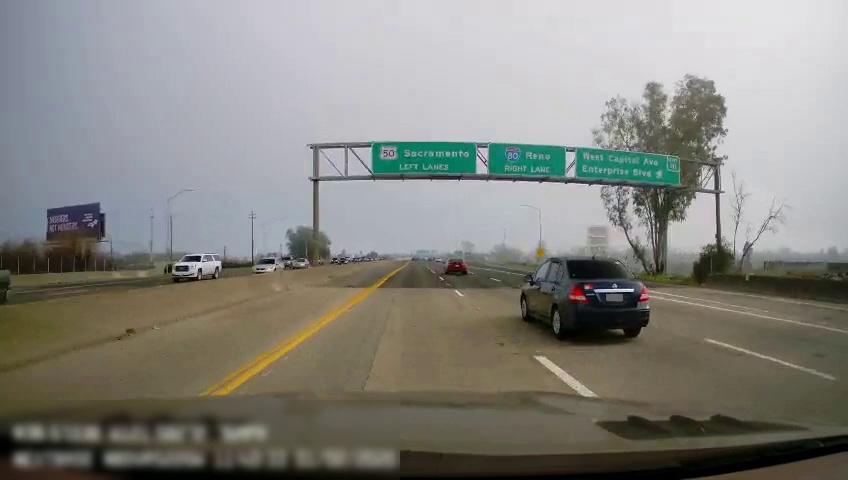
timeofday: Day
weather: Sunny
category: Drivable Space
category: Vehicles | Truck
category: Vehicles | SUV
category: Vehicles | Truck
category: Vehicles | Car
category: Vehicles | Car
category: Drivable Space
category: Vehicles | Car
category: Vehicles | Car
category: Lanes | Opposite Lane
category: Lanes | Opposite Lane
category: Lanes | Current Lane
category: Lanes | Current Lane
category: Lanes | Alternate Lane
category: Lanes | Alternate Lane
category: Lanes | Alternate Lane
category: Lanes | Alternate Lane
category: Traffic | Signs
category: Traffic | Signs
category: Traffic | Signs
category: Traffic | Signs
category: Traffic | Signs